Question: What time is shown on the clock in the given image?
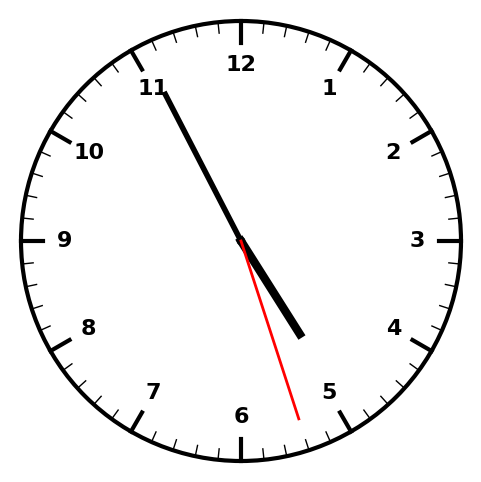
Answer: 04:55:27